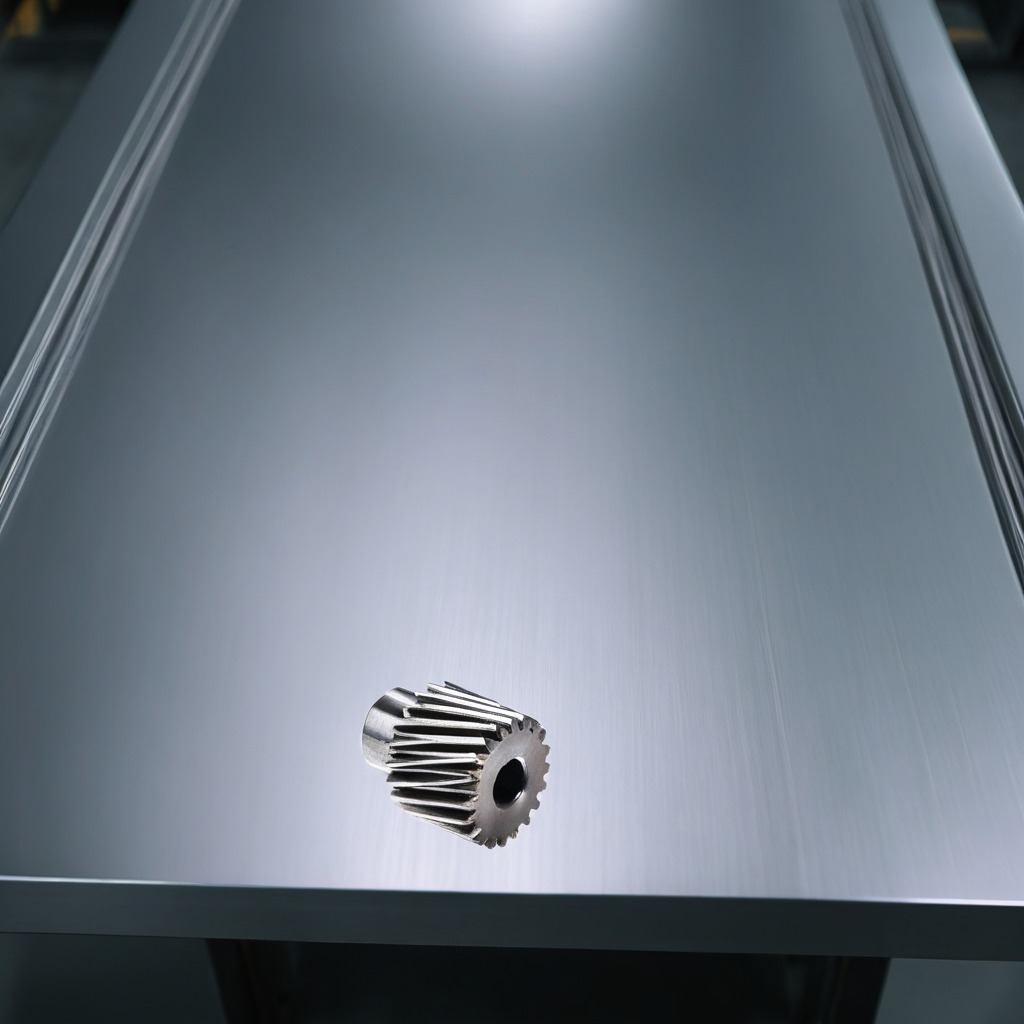
A steel gear with teeth is lying on a metal table in a machine shop under fluorescent lights.